Field crop: tomato
Growth stage: 1
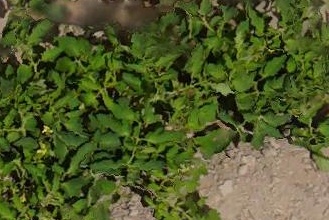
Species: tomato